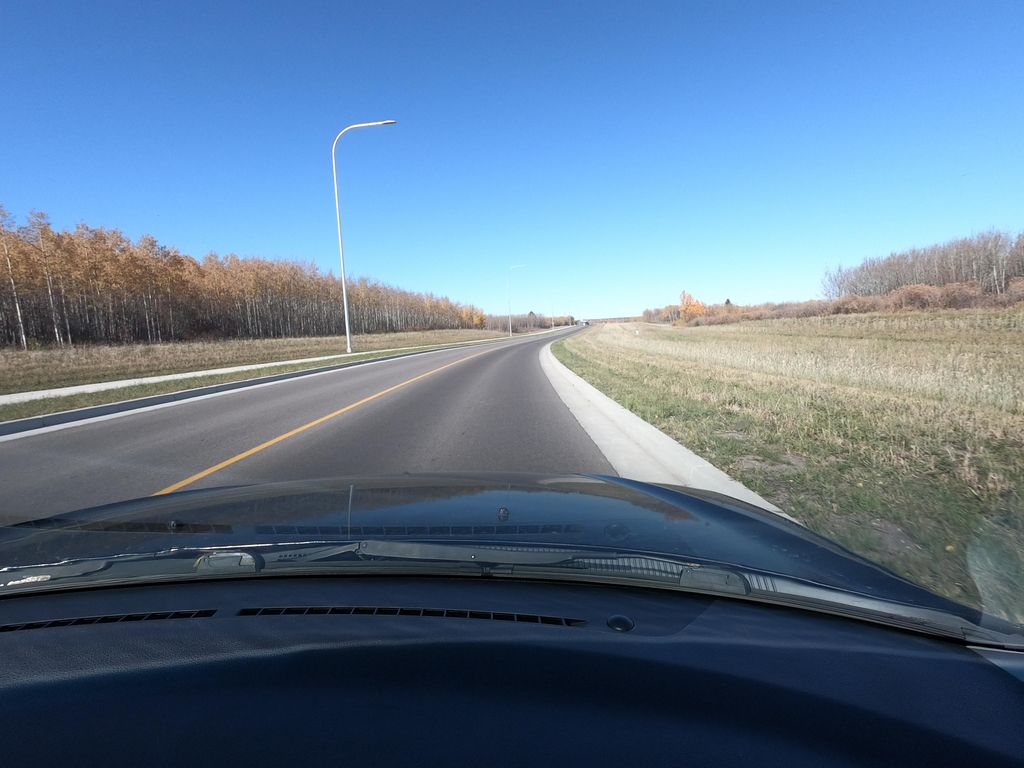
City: calgary